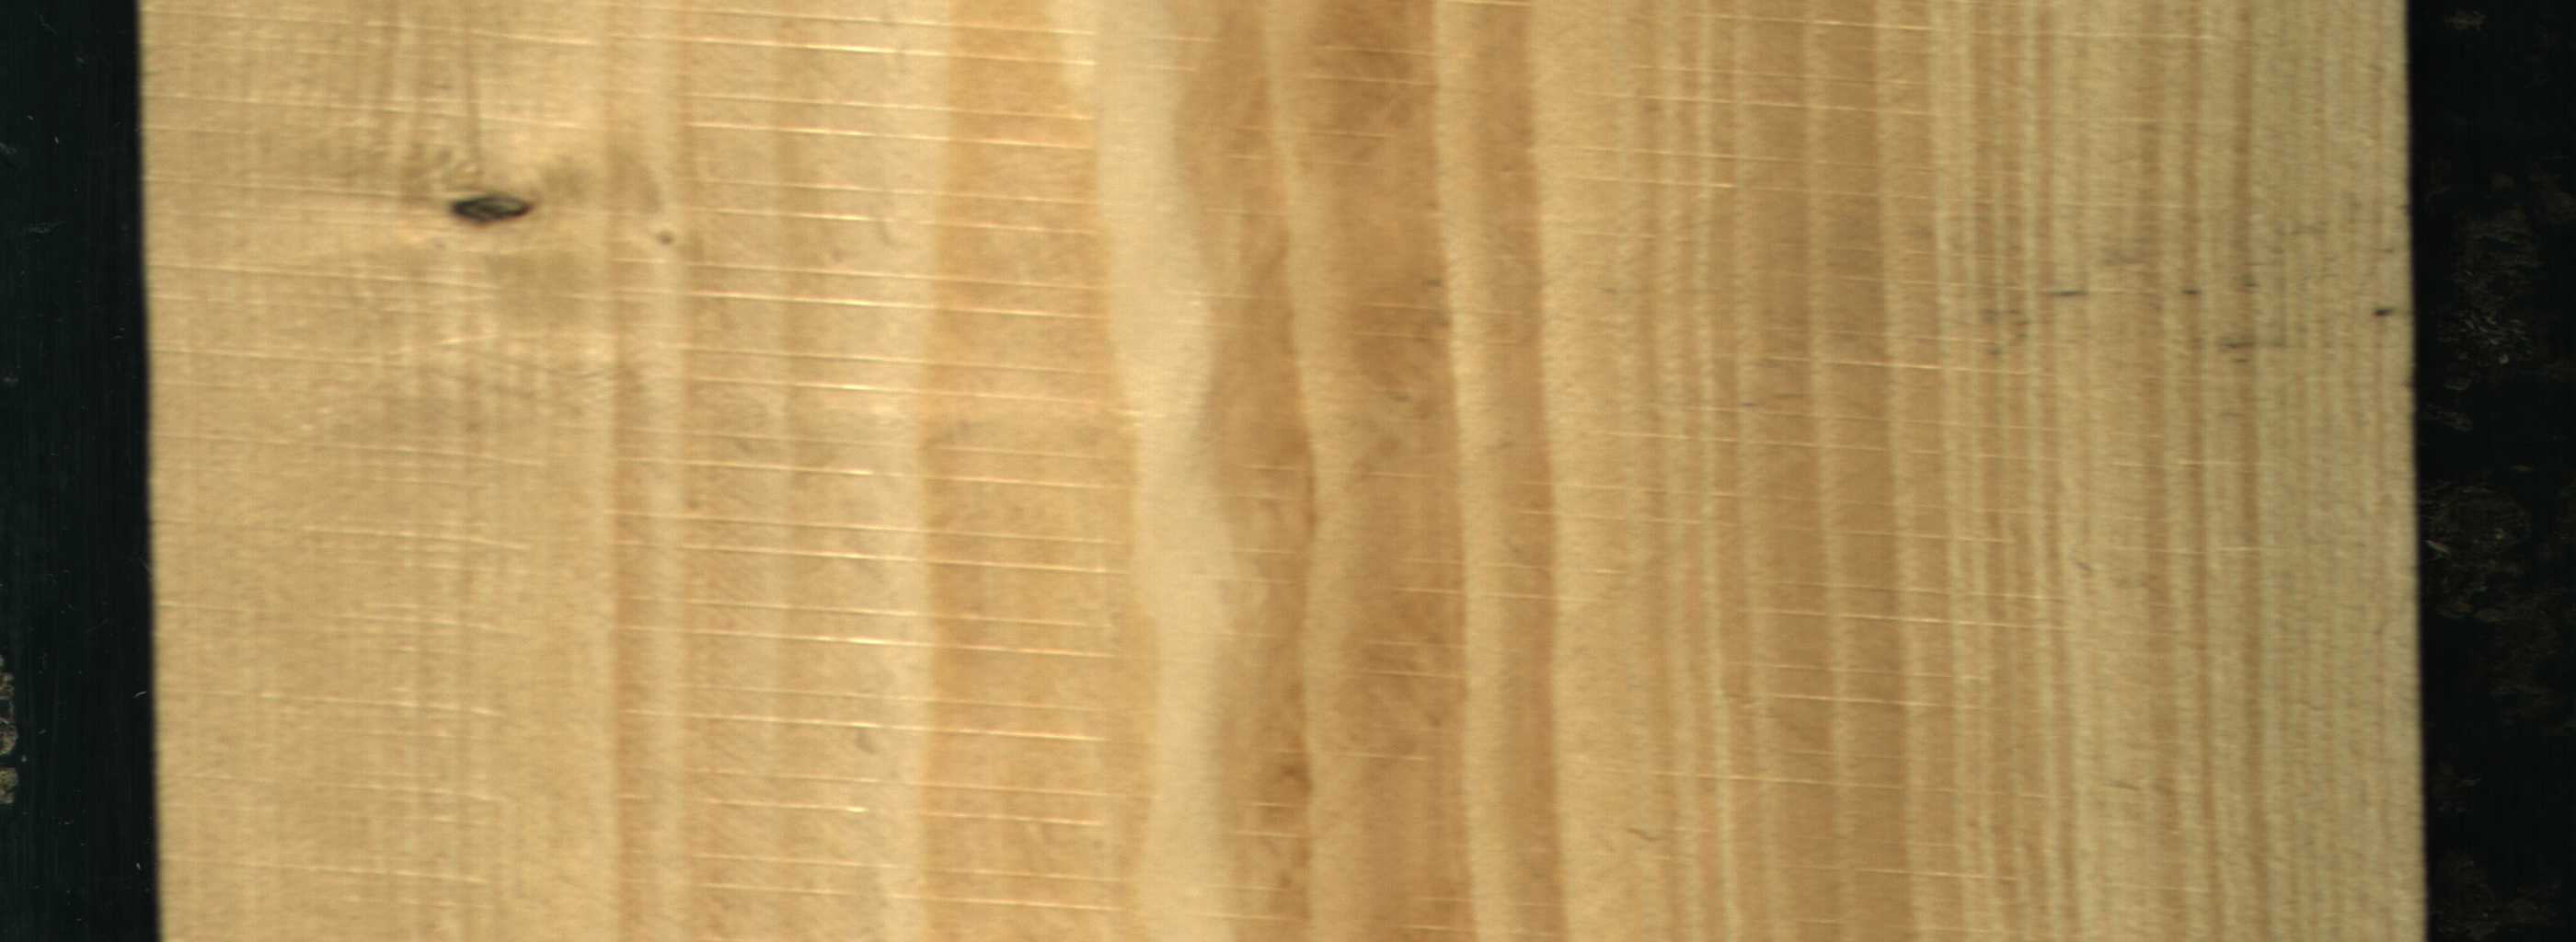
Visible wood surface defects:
Dead_Knot